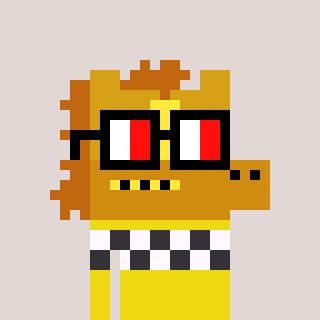
a pixel art character with square glasses with black frames and red eyes, a yellow horse-shaped head and a yellow-colored body on a warm background